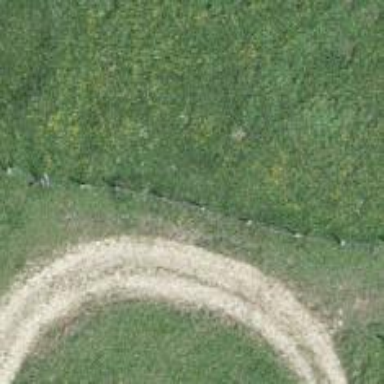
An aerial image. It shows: Unpaved track with grade2 tracktype.